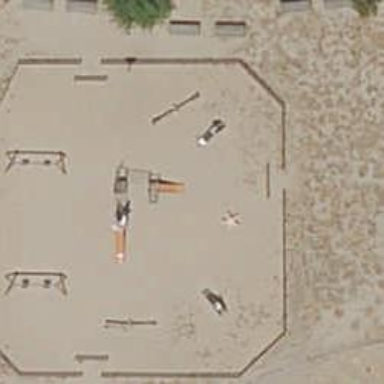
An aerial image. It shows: Playground area for leisure activities on the land.